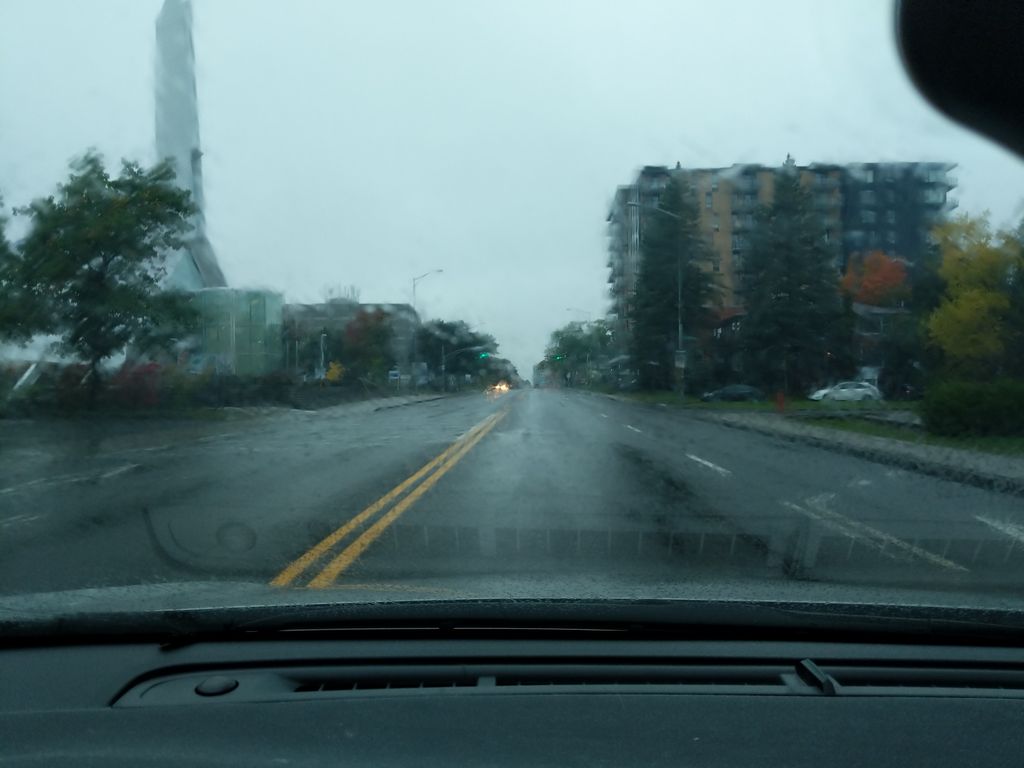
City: quebec_city